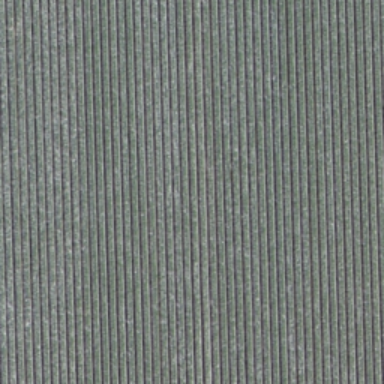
There is a piece of formland .